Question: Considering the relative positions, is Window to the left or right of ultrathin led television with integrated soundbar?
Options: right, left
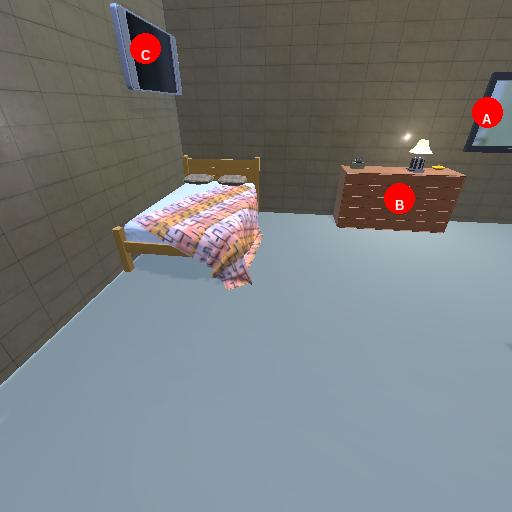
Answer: right